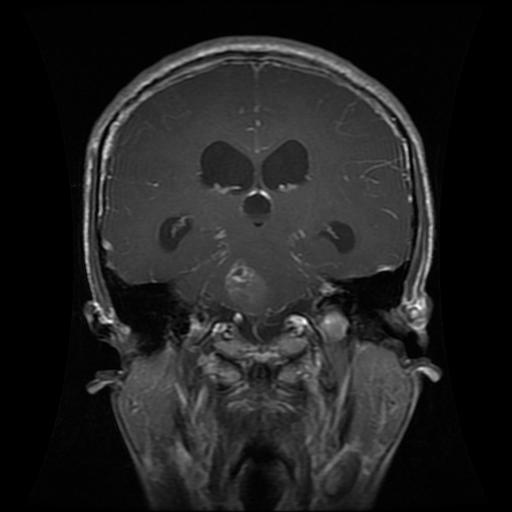
Label: glioma